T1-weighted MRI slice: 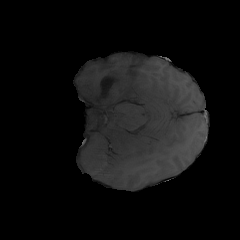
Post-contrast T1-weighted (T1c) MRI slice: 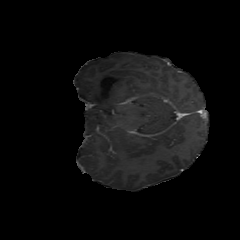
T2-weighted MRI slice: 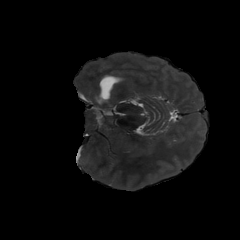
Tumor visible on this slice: yes